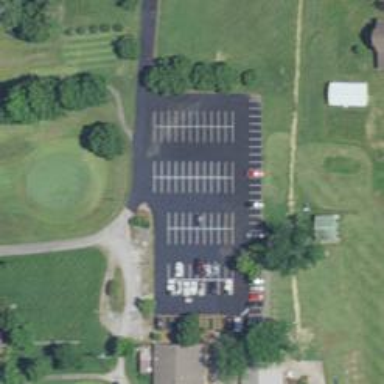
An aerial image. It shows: Parking lot with asphalt surface designated for golf players.